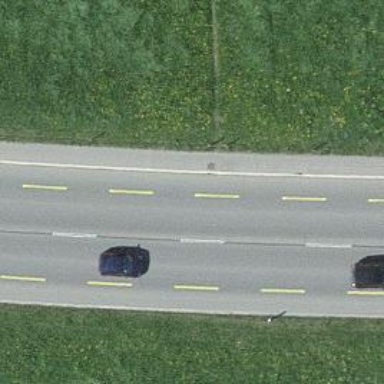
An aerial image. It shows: Primary highway with designated cycle lane.